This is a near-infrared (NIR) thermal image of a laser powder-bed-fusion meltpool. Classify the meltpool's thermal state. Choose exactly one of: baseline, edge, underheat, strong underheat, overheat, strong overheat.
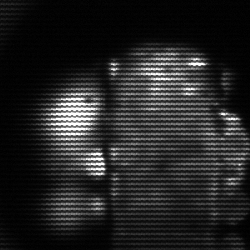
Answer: strong underheat